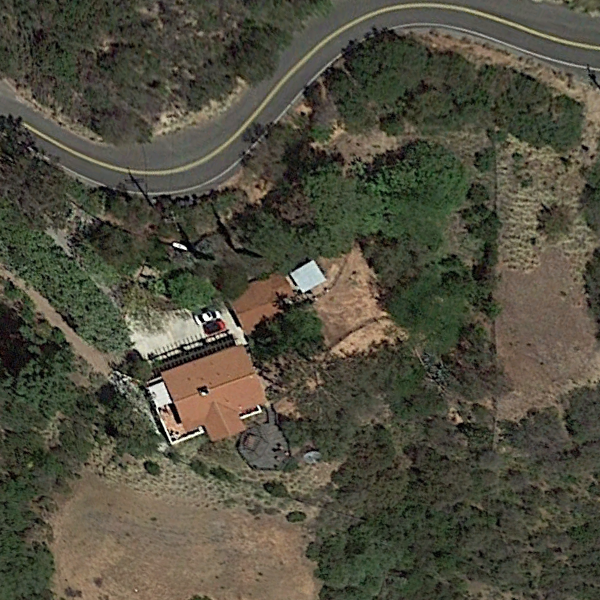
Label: SparseResidential